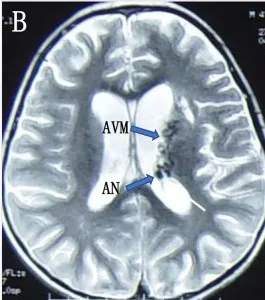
(C,D) Preoperative digital subtracted angiography (DSA) revealed a distal AChoA aneurysm associated with an intraventricular arteriovenous malformation (AVM) with deep venous drainage via an enlarged internal cerebral vein and the great cerebral vein of Galen into the straight sinus, visualized in the early DSA.
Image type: radiology (mri)